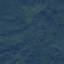
Land use / land cover class: Forest